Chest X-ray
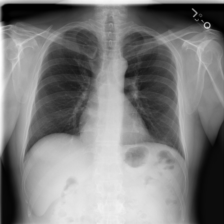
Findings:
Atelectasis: negative
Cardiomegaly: negative
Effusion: negative
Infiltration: negative
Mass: negative
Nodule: negative
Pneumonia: negative
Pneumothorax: negative
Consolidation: negative
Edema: negative
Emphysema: negative
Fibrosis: negative
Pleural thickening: negative
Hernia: negative